Question: I have this data (sample of the first 20 rows):
- - - - - - - - - - - - - - - - - - - -
and I plot it using:
'''
pZ <- ggplot(zmeltdata,aes(x=variable,y=value,color=Codering,group=Codering)) +
geom_line()+
geom_point()+
theme_few()+
theme(legend.position="right")+
scale_color_hue(name = "Treatment group:")+
scale_y_continuous(labels = percent)+
ylab("Germination percentage")+
xlab("Week number")+
labs(title = "Z. monophyllum germination data")
pZ
'''
The graph displays just fine:

Yet when I want to export this to Plot.ly I get the following errors:
'''
> py <- plotly()
> response<-py$ggplotly(pZ)
Error in if (all(xcomp) && all(ycomp)) { :
missing value where TRUE/FALSE needed
In addition: Warning message:
In trace.list[[lind[1]]]$y == trace.list[[lind[2]]]$y :
longer object length is not a multiple of shorter object length
'''
And I have searched for these errors, yet the explanation thoroughly confuses me. "The missing value where TRUE/FALSE needed." is supposed to occur if you use logical termms as IF/ELSE/TRUE/FALSE and such in your process, which I don't at all! Even when checking for any NA's in the value of the graph I get:
'''
> is.na(pZ)
data layers scales mapping theme coordinates facet plot_env labels
FALSE FALSE FALSE FALSE FALSE FALSE FALSE FALSE FALSE
'''
and the 'longer object length is not multiple of shorter object length' is supposed to pop up when you have objects of different lengths, but I'm only using 1 object with 3 rows that have exactly the same length.. The value of the graph does give me a 'NULL' when I ask for those rows, but that is supposed to happen..
'''
> nrow(zmeltdata)
[1] 143
> nrow(test)
NULL
'''
All in all, I'm very confused and don't know how to correctly handle these errors, could someone elaborate?
Thanks for your time.
EDIT: I have tried to export a different graph to Plot.ly using a random sample of 1:100 and that worked just fine, I'm pretty sure the error is in my data, I just can't figure out how to fix it.
EDIT2: In response to @Gregor:
'''
> dput(head(zmeltdata, 20))
structure(list(Codering = structure(c(16L, 19L, 20L, 21L, 22L,
23L, 24L, 25L, 26L, 17L, 18L, 16L, 19L, 20L, 21L, 22L, 23L, 24L,
25L, 26L), .Label = c("B1", "C2", "C3", "C8", "M1", "M101", "M102",
"M2", "M3", "M4", "M5", "M6", "M7", "M8", "M9", "Z1", "Z101",
"Z102", "Z2", "Z3", "Z4", "Z5", "Z6", "Z7", "Z8", "Z9"), class = "factor"),
variable = structure(c(1L, 1L, 1L, 1L, 1L, 1L, 1L, 1L, 1L,
1L, 1L, 2L, 2L, 2L, 2L, 2L, 2L, 2L, 2L, 2L), .Label = c("Week.0",
"Week.1", "Week.2", "Week.3", "Week.4", "Week.5", "Week.6",
"Week.7", "Week.8", "Week.9", "Week.10", "Week.11", "Week.12"
), class = "factor"), value = c(0, 0, 0, 0, 0, 0, 0, 0, 0,
NA, NA, 0, 0, 0, 0, 0, 0, 0, 0, 0)), .Names = c("Codering",
"variable", "value"), row.names = c(NA, 20L), class = "data.frame")
'''
And the tail:
'''
> dput(tail(zmeltdata, 43))
structure(list(Codering = structure(c(19L, 20L, 21L, 22L, 23L,
24L, 25L, 26L, 17L, 18L, 16L, 19L, 20L, 21L, 22L, 23L, 24L, 25L,
26L, 17L, 18L, 16L, 19L, 20L, 21L, 22L, 23L, 24L, 25L, 26L, 17L,
18L, 16L, 19L, 20L, 21L, 22L, 23L, 24L, 25L, 26L, 17L, 18L), .Label = c("B1",
"C2", "C3", "C8", "M1", "M101", "M102", "M2", "M3", "M4", "M5",
"M6", "M7", "M8", "M9", "Z1", "Z101", "Z102", "Z2", "Z3", "Z4",
"Z5", "Z6", "Z7", "Z8", "Z9"), class = "factor"), variable = structure(c(10L,
10L, 10L, 10L, 10L, 10L, 10L, 10L, 10L, 10L, 11L, 11L, 11L, 11L,
11L, 11L, 11L, 11L, 11L, 11L, 11L, 12L, 12L, 12L, 12L, 12L, 12L,
12L, 12L, 12L, 12L, 12L, 13L, 13L, 13L, 13L, 13L, 13L, 13L, 13L,
13L, 13L, 13L), .Label = c("Week.0", "Week.1", "Week.2", "Week.3",
"Week.4", "Week.5", "Week.6", "Week.7", "Week.8", "Week.9", "Week.10",
"Week.11", "Week.12"), class = "factor"), value = c(0.1, 0.06,
0.05, 0.09, 0.04, 0.08, 0.05, 0.08, 0, 0, NA, NA, NA, NA, NA,
NA, NA, NA, NA, NA, NA, NA, NA, NA, NA, NA, NA, NA, NA, NA, NA,
NA, NA, NA, NA, NA, NA, NA, NA, NA, NA, NA, NA)), .Names = c("Codering",
"variable", "value"), row.names = 101:143, class = "data.frame")
'''
I am not at all surprised by these, there are quite some NA's in the dataset but they shouldn't prove to be an issue, since I have used a similar (bigger) dataset before.
And I also have the .csv file for you to use if you wish: <URL>
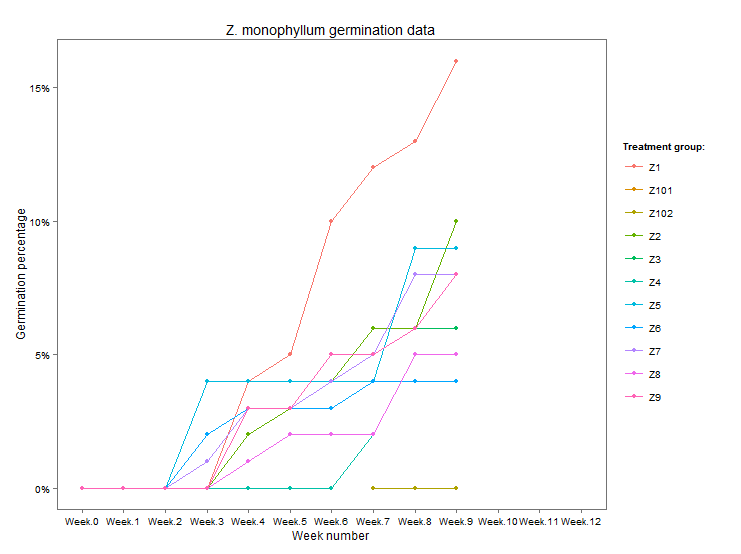
Answer: The issue is about handling NA's... I got <URL> by running the following code:
'''
pZ <- ggplot(na.omit(zmeltdata), aes(x=variable, y=value, color=Codering,
group=Codering)) +
geom_line() +
geom_point() +
# theme_few() +
theme(legend.position="right") +
scale_color_hue(name="Treatment group:") +
# scale_y_continuous(labels = percent) +
ylab("Germination percentage") +
xlab("Week number") +
labs(title="Z. monophyllum germination data")
py$ggplotly(pZ, kwargs=list(fileopt="overwrite", filename="test_zdata"))
'''
Note that I had to comment out 'theme_few()' and 'scale_y_continuous(labels = percent)' because from loading only "ggplot2", I would get the following errors:
'''
Error: could not find function "theme_few"
'''
and
'''
Error in structure(list(call = match.call(), aesthetics = aesthetics, :
object 'percent' not found
'''
respectively. I guess these are dependency issues (maybe you're using a version of "ggthemes"?).
I don't know what kind of magic 'theme_few()' does, but if I don't use 'na.omit()' on 'zmeltdata', my 'pZ' plot looks like this:

Eww, "Week.10" comes after "Week.1" instead of after "Week.9"... So you wouldn't want to send this to plotly anyway! So I cannot exactly reproduce your ggplot example. But I wonder if you really want to keep these NA's (the CSV itself reads "NA", I was expecting blank "cells"). Don't you want to pre-process these anyway?
Note that I get the following warning message when I don't use 'na.omit()' on 'zmeltdata':
'''
Warning messages:
1: Removed 20 rows containing missing values (geom_path).
2: Removed 47 rows containing missing values (geom_point).
'''
Again, beyond pure displaying/plotting considerations, since this looks like scientific data, wouldn't you want to number weeks with actual numbers, or pad the digits if you really want a string? ("Week.01", "Week.02", etc.)
And it looks like the missing data is all trailing... There's just no data (yet) for weeks 10+, right?
Thanks for reporting,
Marianne